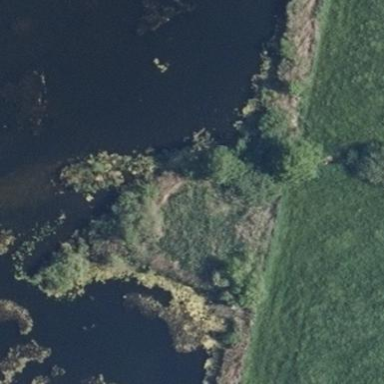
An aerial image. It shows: Beautiful wet meadow natural wetland.